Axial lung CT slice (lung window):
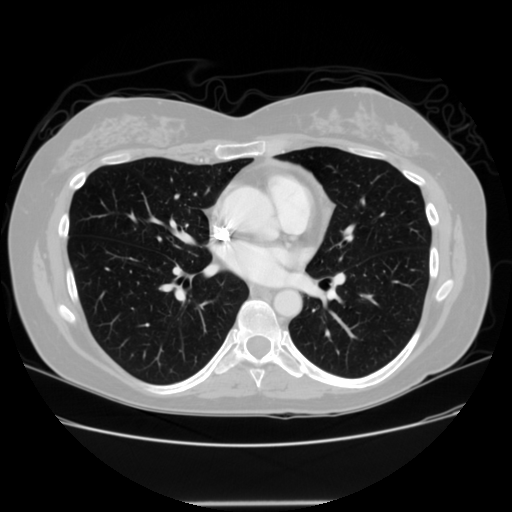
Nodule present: no